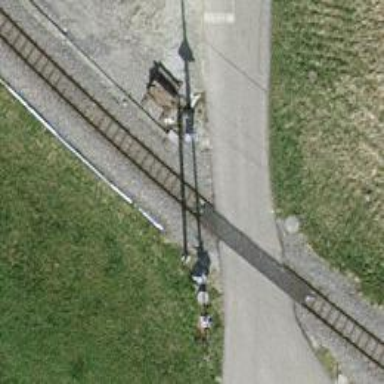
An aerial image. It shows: Level crossing at the railway with full barrier.